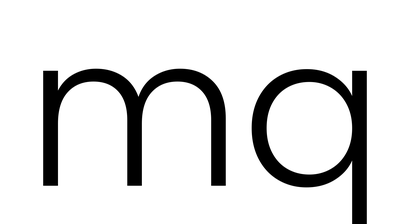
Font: Poppins-Light